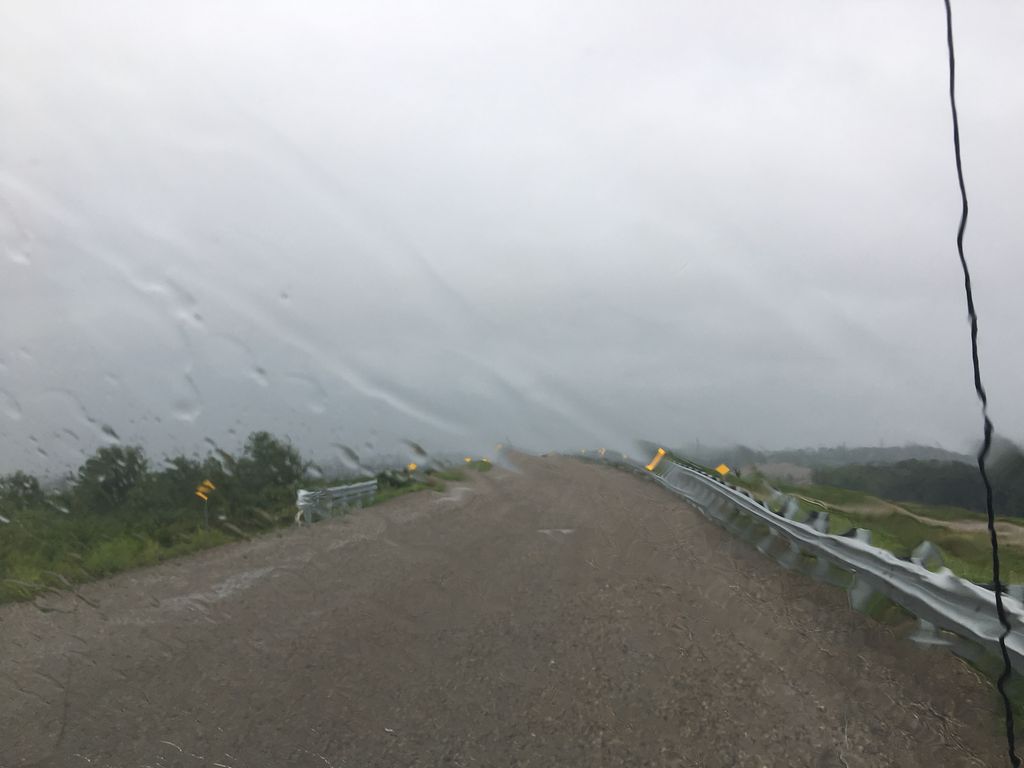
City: kitchener-waterloo